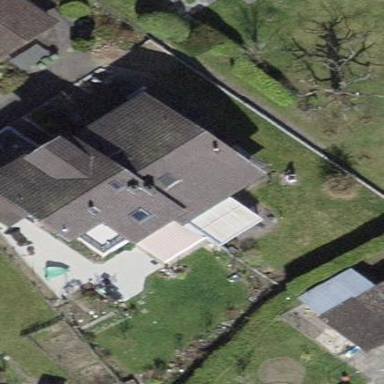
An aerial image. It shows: Building with gabled roof.